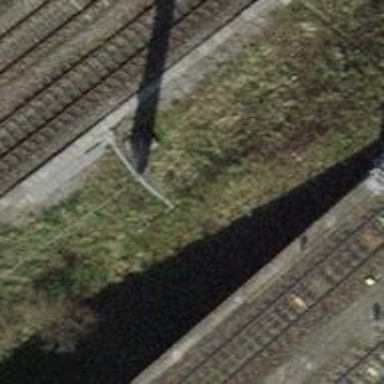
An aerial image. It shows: Power pole.